Question: I have to write a query which displays the First and Last Name for all users who belong to the Role "Lumo Advantage".
I wrote it as:
'''
SELECT Users.FirstName, Users.LastName
INNER JOIN Users
ON UserRoles.UserID = Users.UserID
WHERE UserRoles.RoleID =7;
'''
But it is showing error. why? Kindly point out the mistake.

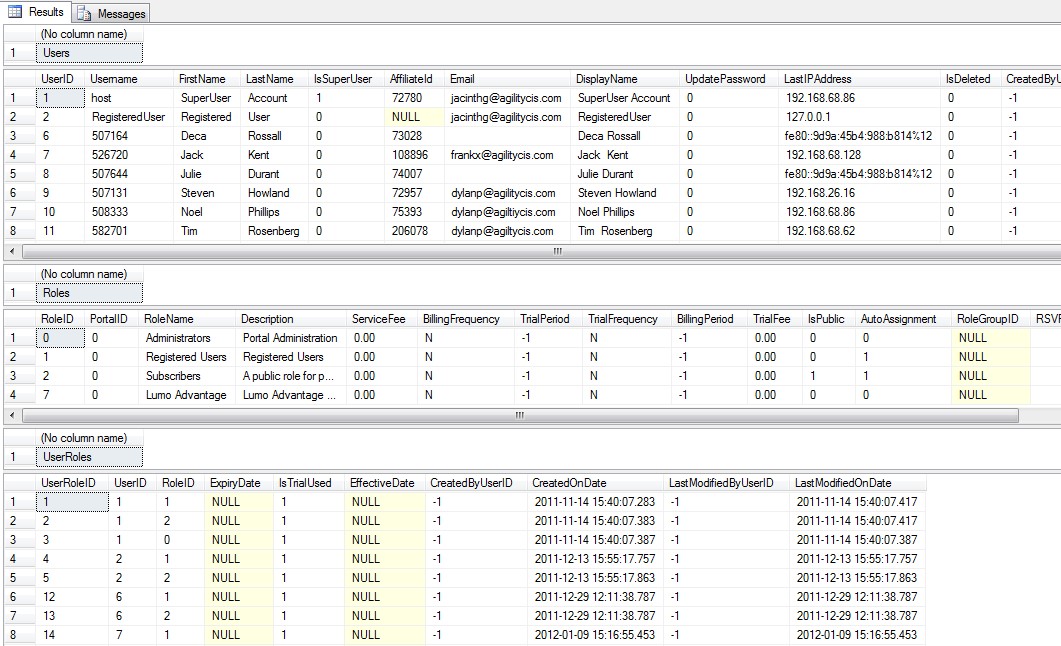
Answer: Perhaps because you left out a 'from' clause:
'''
SELECT Users.FirstName, Users.LastName
FROM Users INNER JOIN
UserRoles
ON UserRoles.UserID = Users.UserID
WHERE UserRoles.RoleID = 7;
'''
I would suggest you learn to use table aliases . . . so queries are easier to write and to read:
'''
SELECT u.FirstName, u.LastName
FROM Users u INNER JOIN
UserRoles ur
ON ur.UserID = u.UserID
WHERE ur.RoleID = 7;
'''